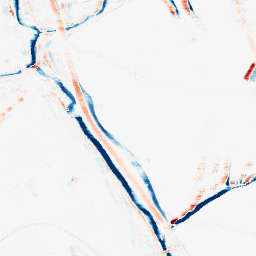
Category: morphological
Decomposition family: morphological_rect
Decomposition parameters: operation: average
width: 10
height: 3
Upsampling method: edge_directed
Upsampling parameters: scale: 4
Upsampling scale: 4